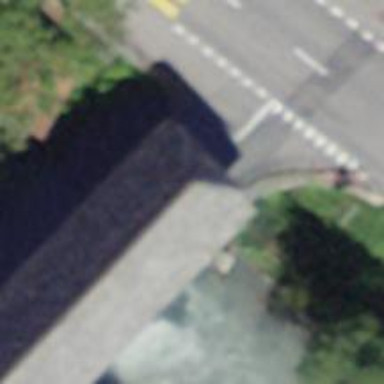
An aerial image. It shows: Bus stop along the road.